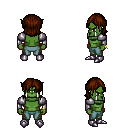
a pixel art fantasy rpg character, male body template, orc, green skin, steel arm armor, teal pants, brown long bangs hairstyle, bracelets, metal boots, four views (front, back, left, right), 2x2 character sprite sheet, small pixel art, hard edges, no anti-aliasing